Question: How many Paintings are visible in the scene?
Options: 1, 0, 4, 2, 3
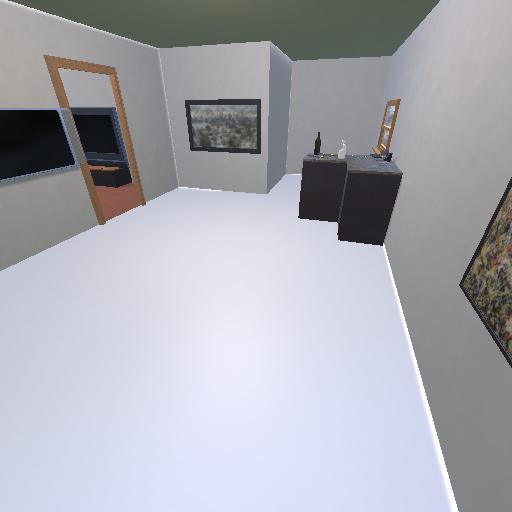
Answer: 1